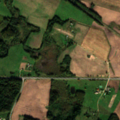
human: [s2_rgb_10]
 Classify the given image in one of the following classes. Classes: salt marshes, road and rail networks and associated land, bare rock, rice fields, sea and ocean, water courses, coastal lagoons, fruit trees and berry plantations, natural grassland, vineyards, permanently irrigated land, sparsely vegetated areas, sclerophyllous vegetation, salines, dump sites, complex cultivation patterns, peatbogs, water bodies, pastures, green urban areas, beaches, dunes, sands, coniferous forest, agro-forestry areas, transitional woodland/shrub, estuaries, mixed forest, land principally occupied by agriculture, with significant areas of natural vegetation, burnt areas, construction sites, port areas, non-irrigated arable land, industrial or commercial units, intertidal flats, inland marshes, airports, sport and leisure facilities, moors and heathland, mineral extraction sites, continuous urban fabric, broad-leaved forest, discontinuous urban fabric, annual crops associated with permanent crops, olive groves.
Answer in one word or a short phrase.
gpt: non-irrigated arable land, land principally occupied by agriculture, with significant areas of natural vegetation, mixed forest, transitional woodland/shrub